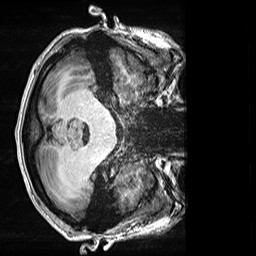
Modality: T1w
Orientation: axial
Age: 25
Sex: male
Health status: healthy
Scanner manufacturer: siemens
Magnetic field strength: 3 T
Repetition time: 2.5 s
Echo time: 0.00299 s